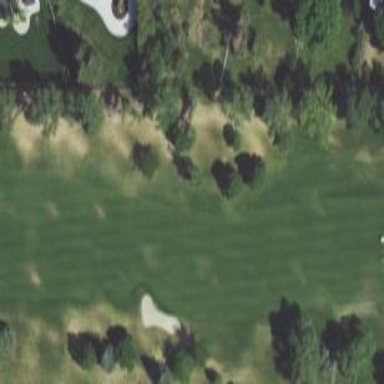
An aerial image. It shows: Beautiful golf fairway covered in lush green grass.